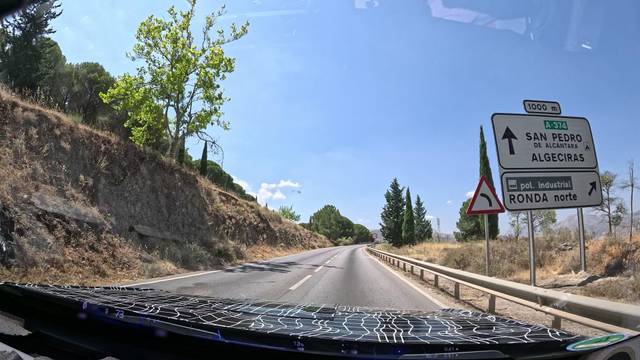
Region: Spain
Coordinates: 36.753, -5.181